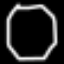
Label: octagon